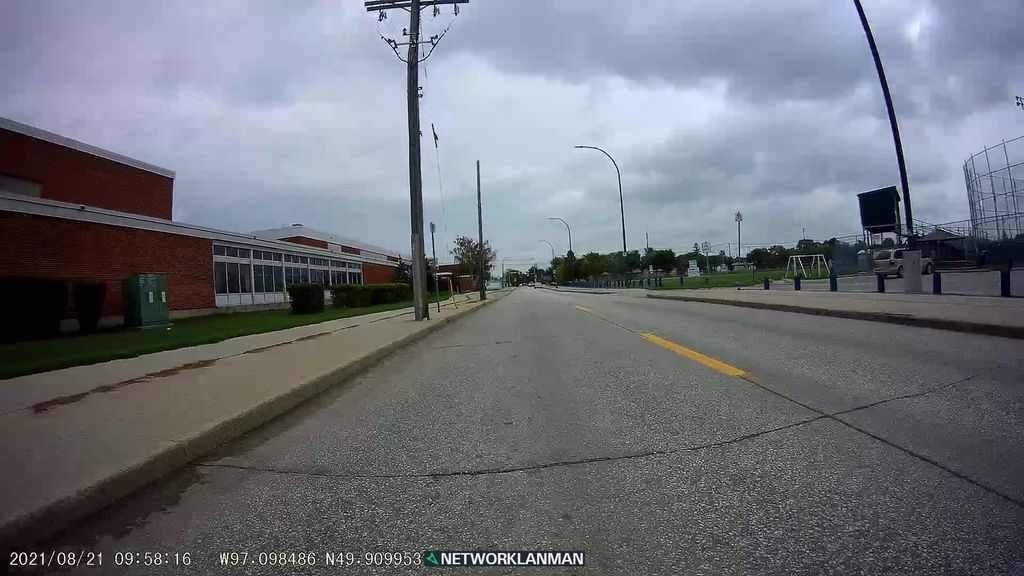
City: winnipeg